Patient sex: M
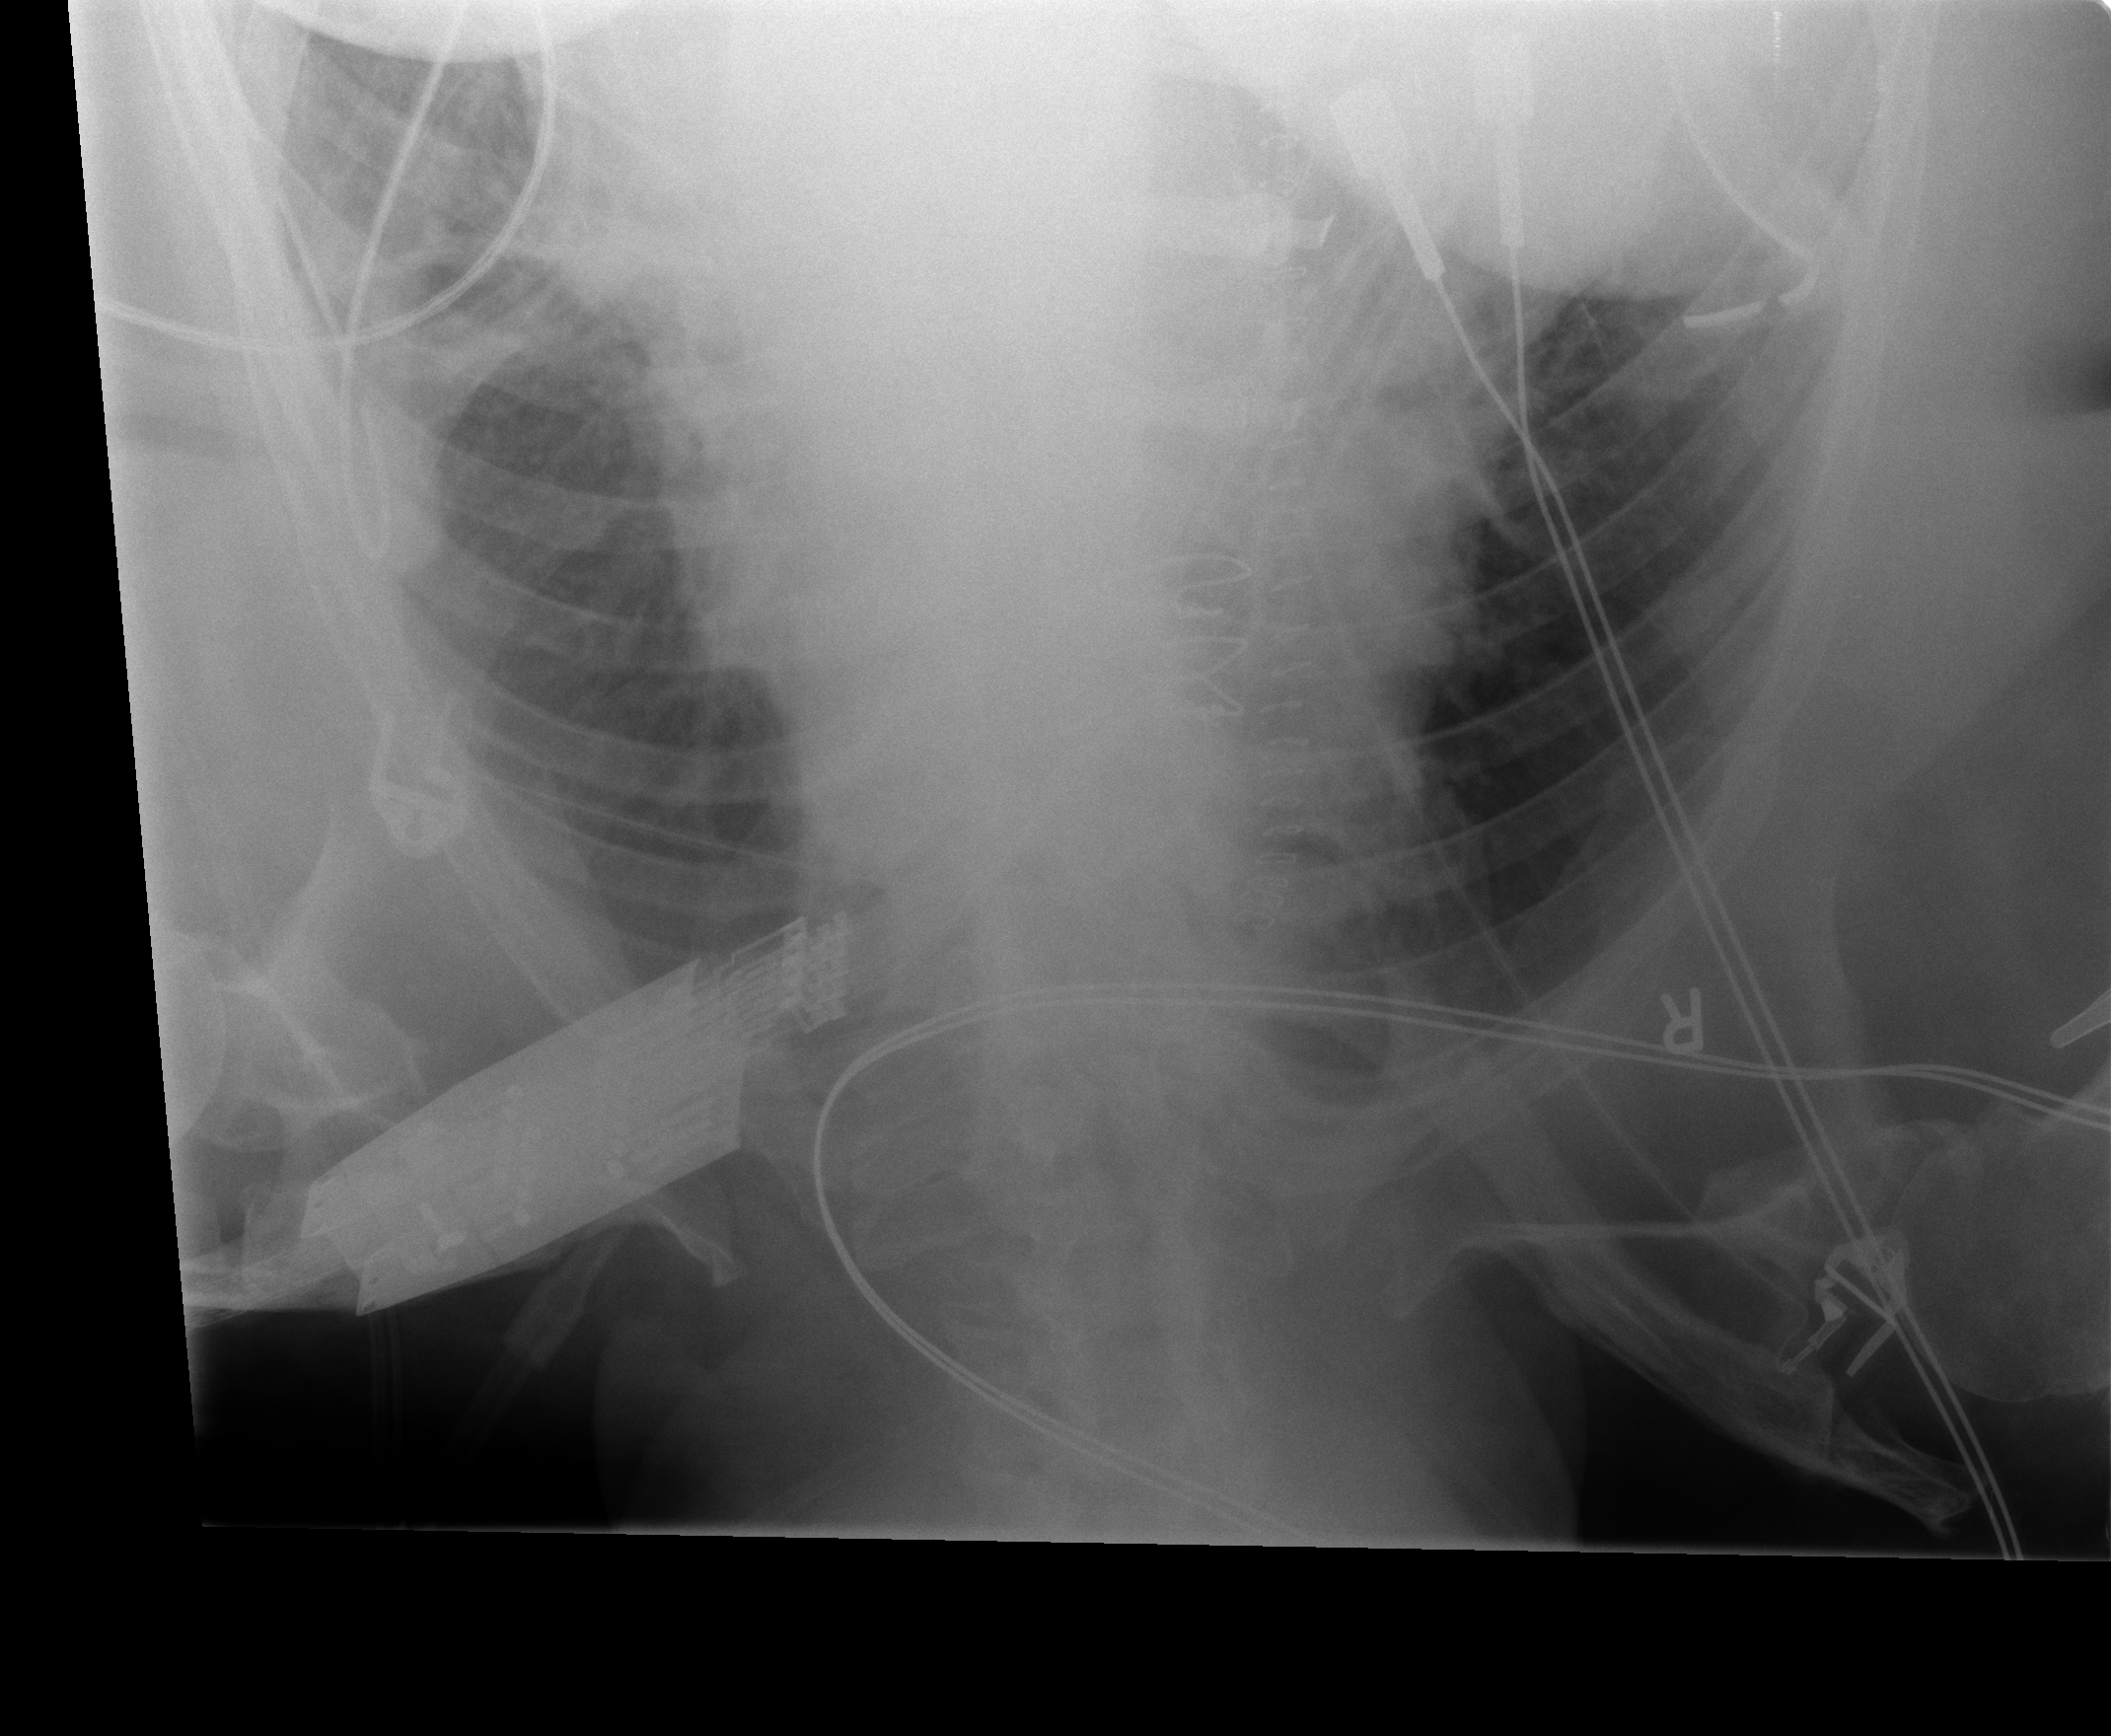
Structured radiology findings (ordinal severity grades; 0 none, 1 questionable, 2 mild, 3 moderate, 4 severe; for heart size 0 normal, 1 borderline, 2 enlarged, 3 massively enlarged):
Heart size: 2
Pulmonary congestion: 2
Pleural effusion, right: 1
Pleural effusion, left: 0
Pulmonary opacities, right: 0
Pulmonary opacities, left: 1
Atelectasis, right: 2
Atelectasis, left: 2